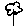
Label: flower